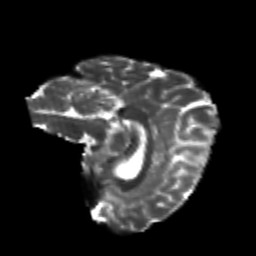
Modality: T2w
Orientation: sagittal
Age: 24
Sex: female
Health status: healthy
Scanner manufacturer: philips
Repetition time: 7.389 s
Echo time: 0.08599 s